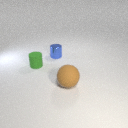
small green rubber cylinder in front of small blue metal cylinder